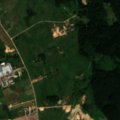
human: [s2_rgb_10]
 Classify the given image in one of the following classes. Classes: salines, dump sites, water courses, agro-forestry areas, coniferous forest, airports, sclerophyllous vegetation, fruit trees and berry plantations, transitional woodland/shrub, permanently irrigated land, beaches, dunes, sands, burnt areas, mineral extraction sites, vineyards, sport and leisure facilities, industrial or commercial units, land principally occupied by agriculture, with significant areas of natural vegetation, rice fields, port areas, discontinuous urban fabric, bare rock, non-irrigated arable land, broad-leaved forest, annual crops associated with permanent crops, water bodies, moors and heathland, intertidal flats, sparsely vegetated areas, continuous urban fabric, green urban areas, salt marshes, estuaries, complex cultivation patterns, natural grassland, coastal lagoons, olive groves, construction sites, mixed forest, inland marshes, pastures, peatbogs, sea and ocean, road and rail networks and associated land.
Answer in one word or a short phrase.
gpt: discontinuous urban fabric, pastures, complex cultivation patterns, land principally occupied by agriculture, with significant areas of natural vegetation, mixed forest